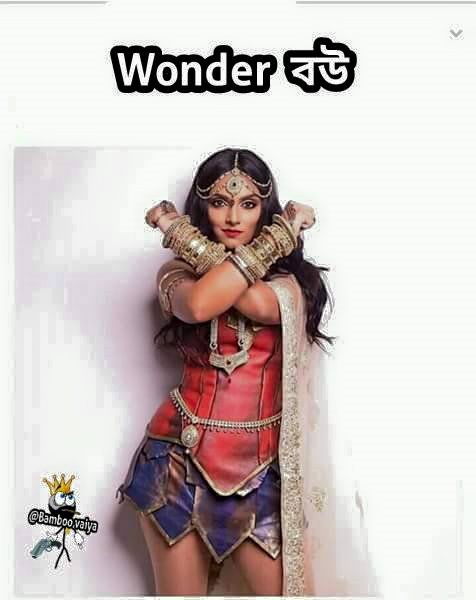
Caption: Wonder  বউ
Label: hate